Aerial crown-view tile of a tropical tree (Barro Colorado Island, Panama), acquired 20240813:
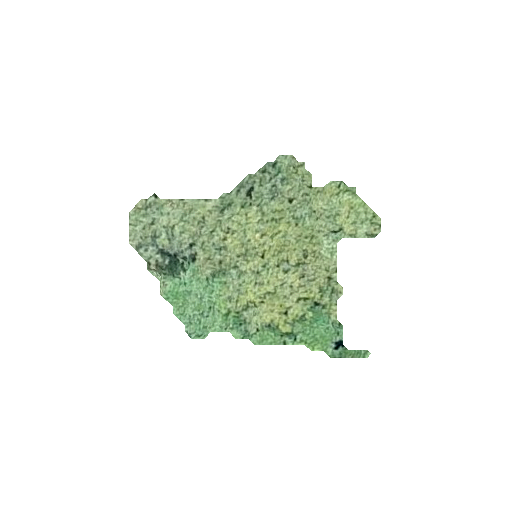
Species: Apeiba tibourbou
GBIF accepted scientific name: Apeiba tibourbou
Crown area: 46.939 m²